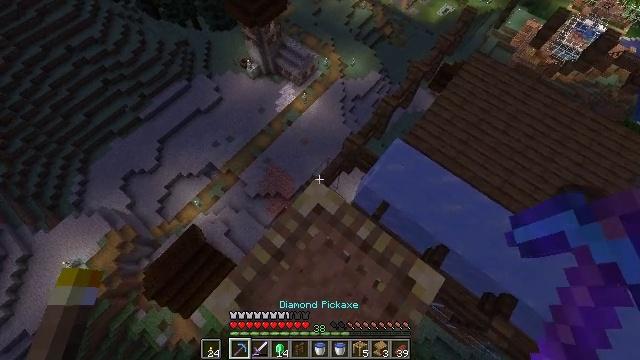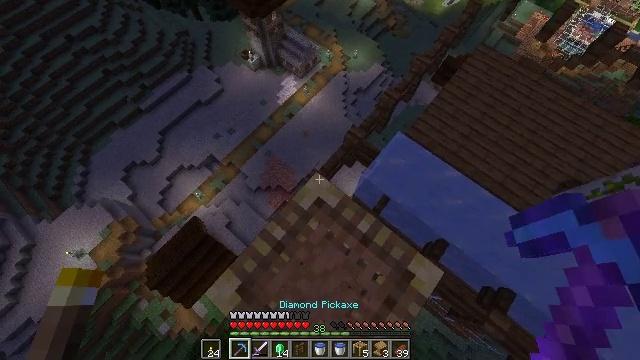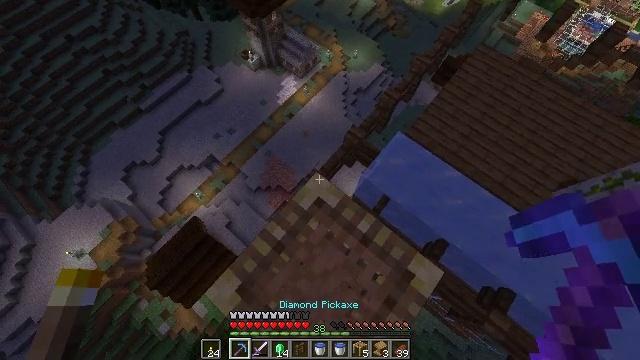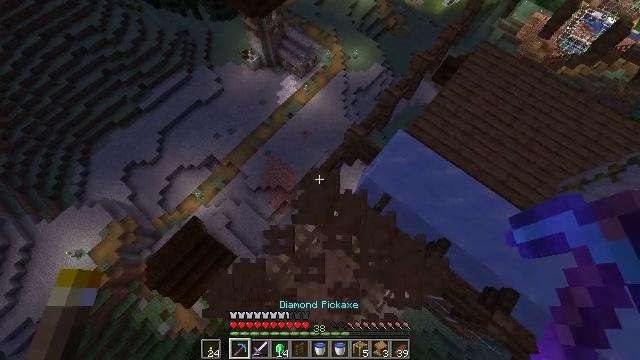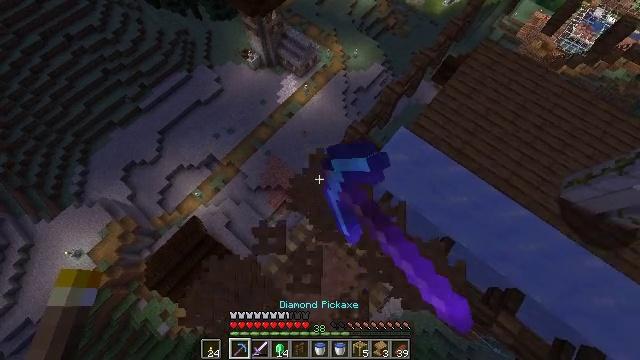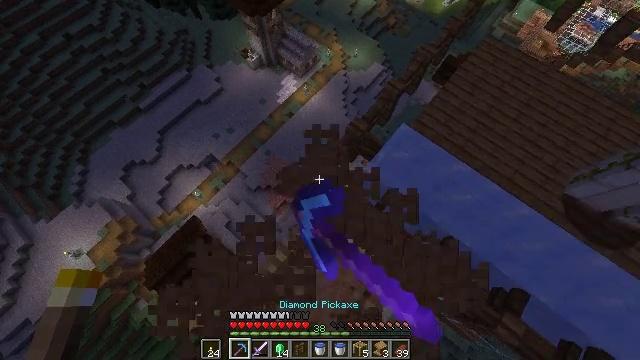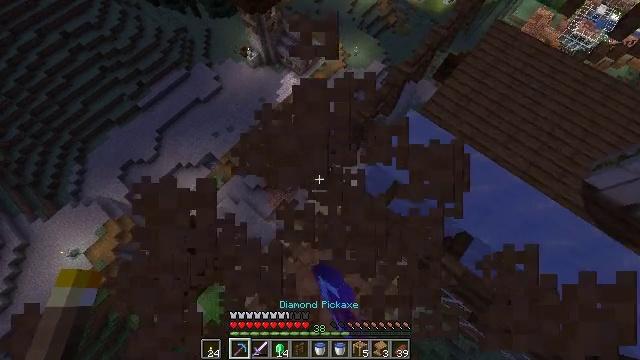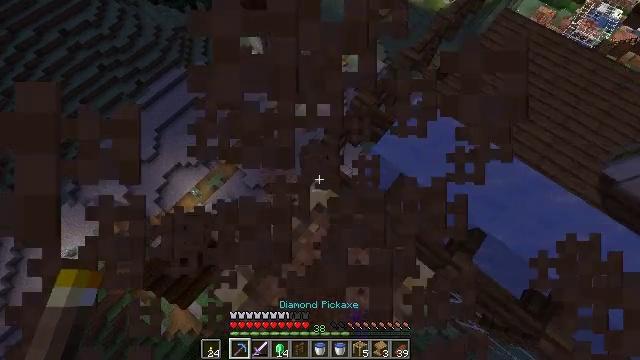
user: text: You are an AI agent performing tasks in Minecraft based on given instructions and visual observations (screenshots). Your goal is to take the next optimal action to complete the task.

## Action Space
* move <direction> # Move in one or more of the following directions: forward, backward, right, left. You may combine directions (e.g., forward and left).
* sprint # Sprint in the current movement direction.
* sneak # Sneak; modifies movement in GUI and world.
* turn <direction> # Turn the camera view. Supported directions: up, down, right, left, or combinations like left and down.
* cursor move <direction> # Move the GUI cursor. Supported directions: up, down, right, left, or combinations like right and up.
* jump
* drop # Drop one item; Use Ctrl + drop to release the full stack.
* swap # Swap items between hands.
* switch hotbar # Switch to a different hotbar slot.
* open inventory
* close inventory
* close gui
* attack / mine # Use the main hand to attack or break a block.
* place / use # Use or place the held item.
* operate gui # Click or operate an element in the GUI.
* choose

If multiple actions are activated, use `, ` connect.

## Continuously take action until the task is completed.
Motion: motion action
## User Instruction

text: Mine scaffolding to move it.
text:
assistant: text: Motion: turn down
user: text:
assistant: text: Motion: no_op
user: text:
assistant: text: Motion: attack / mine
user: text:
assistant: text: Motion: attack / mine
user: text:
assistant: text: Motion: attack / mine
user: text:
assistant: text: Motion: no_op
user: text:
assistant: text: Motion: no_op
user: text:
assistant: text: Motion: no_op